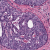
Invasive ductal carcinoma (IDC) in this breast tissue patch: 0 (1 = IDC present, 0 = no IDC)